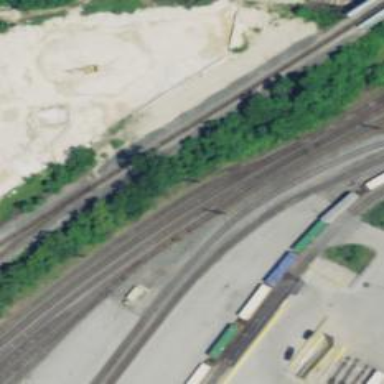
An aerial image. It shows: Railway siding with rails.